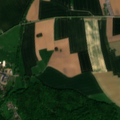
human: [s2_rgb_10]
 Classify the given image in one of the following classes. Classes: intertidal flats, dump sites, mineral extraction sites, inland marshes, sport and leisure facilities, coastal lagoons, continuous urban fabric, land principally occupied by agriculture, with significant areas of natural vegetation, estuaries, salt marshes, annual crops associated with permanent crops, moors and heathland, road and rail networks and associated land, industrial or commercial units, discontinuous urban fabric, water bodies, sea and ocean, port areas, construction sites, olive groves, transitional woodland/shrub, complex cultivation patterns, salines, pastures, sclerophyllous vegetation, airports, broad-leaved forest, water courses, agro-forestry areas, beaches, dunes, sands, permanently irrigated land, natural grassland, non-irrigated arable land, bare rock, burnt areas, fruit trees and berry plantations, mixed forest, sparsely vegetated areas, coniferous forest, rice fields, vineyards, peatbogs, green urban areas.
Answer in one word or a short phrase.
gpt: discontinuous urban fabric, non-irrigated arable land, pastures, broad-leaved forest